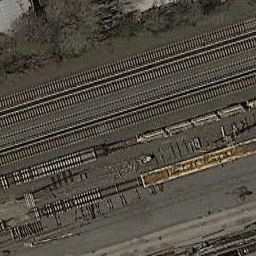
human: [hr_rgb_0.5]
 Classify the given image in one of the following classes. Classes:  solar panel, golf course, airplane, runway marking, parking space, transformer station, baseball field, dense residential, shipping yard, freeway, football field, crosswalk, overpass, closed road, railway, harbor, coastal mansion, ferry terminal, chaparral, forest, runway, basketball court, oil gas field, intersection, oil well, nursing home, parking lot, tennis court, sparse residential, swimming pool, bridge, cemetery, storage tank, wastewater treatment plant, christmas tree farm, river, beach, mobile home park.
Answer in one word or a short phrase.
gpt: railway